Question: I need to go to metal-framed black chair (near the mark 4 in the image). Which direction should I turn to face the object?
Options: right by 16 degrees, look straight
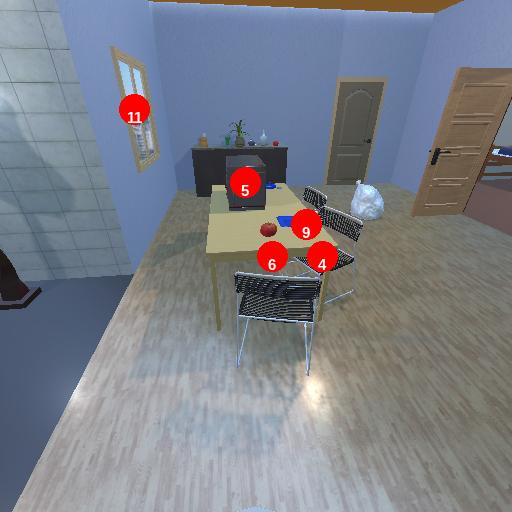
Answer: right by 16 degrees